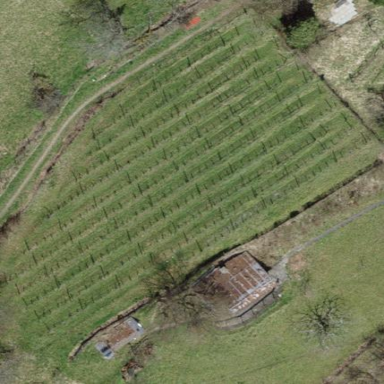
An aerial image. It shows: Vineyard where grapes are grown.